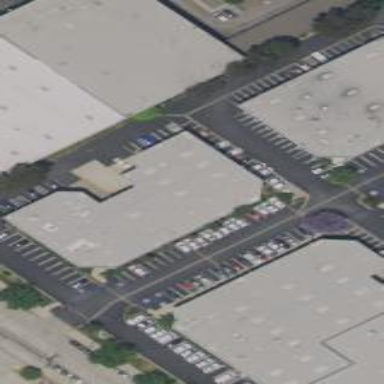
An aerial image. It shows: Warehouse building.